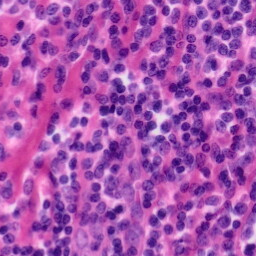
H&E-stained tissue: Tonsil